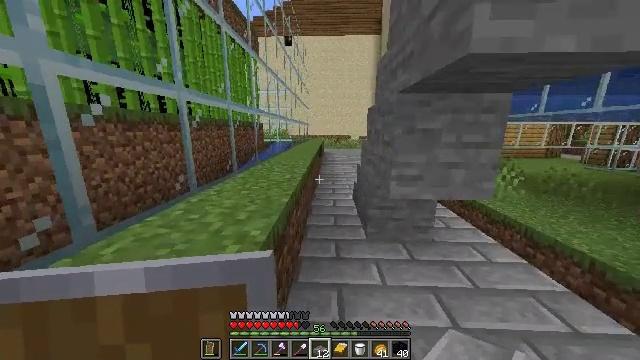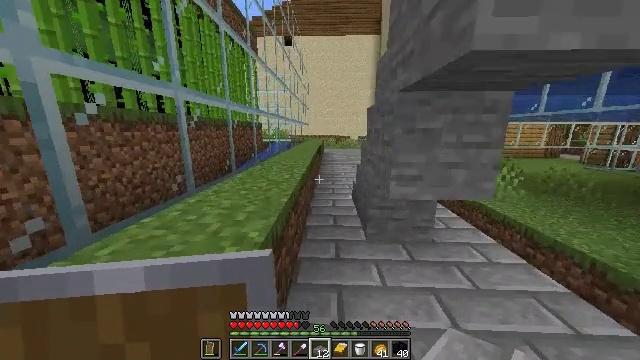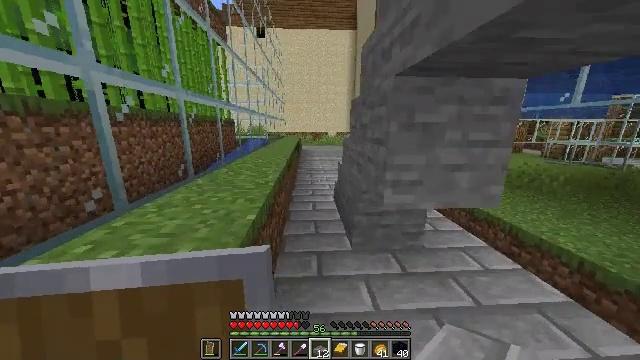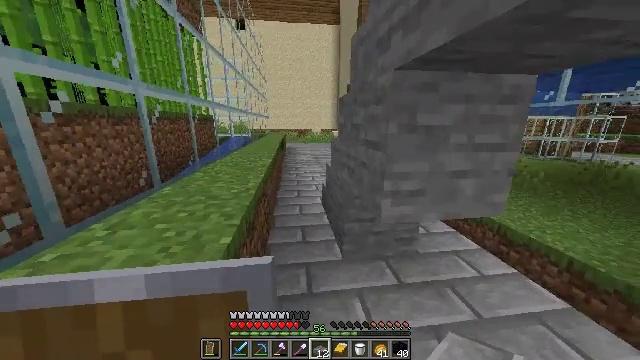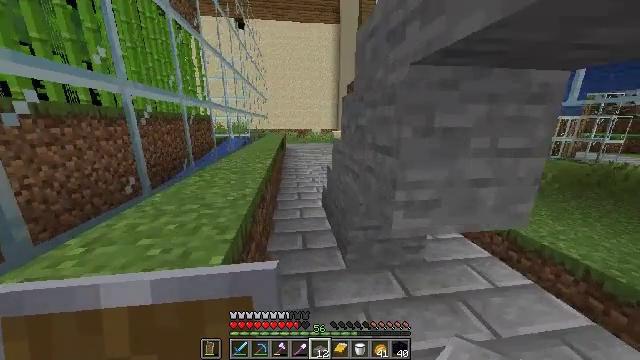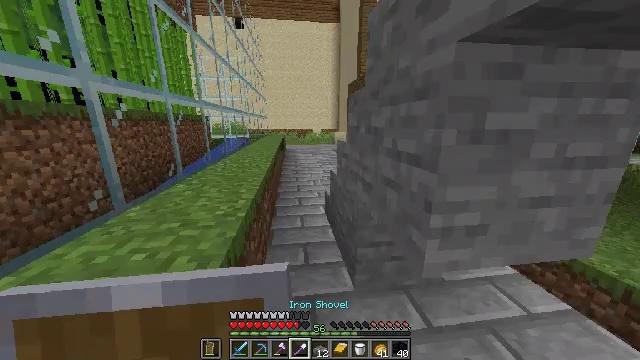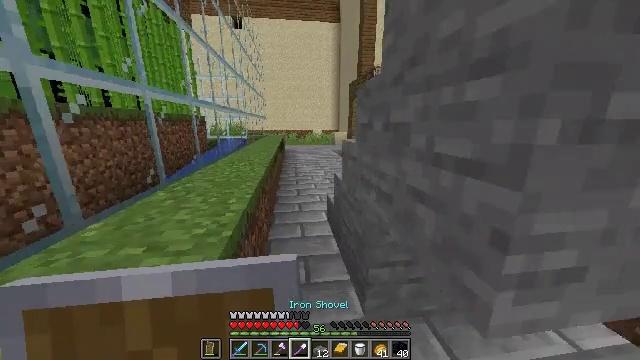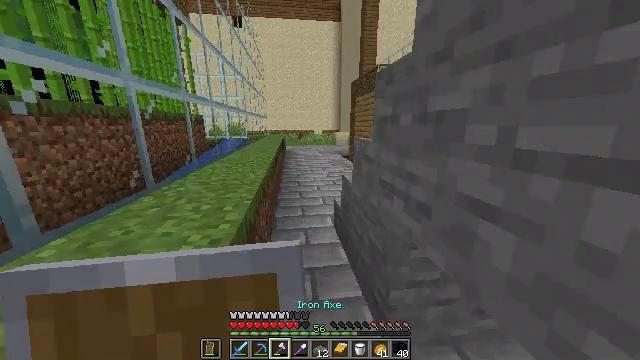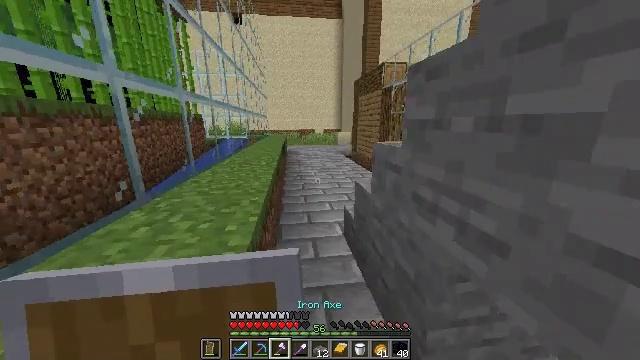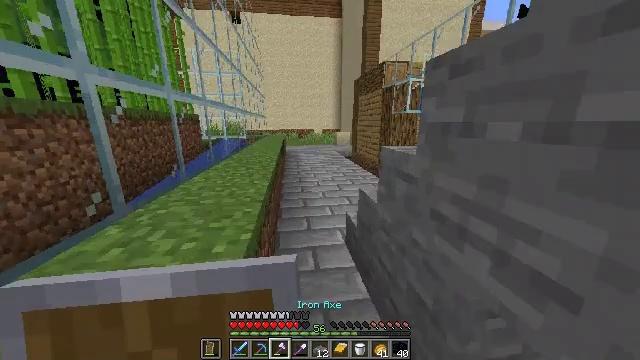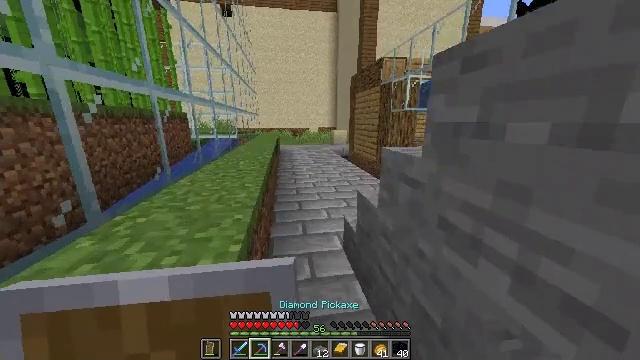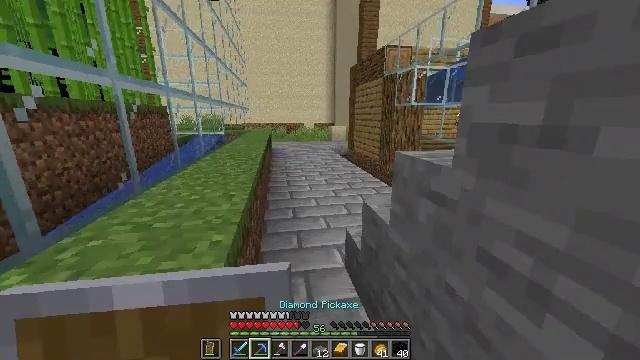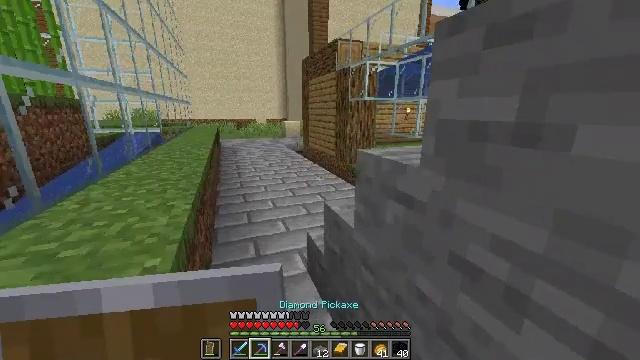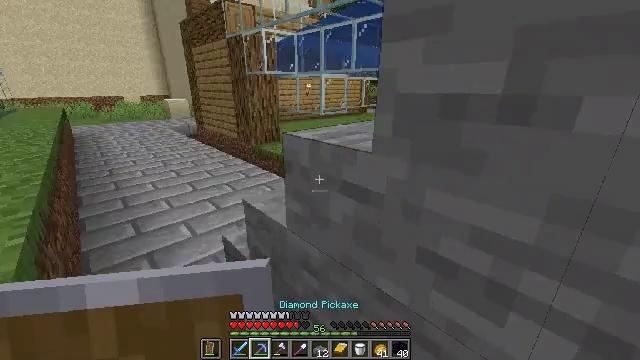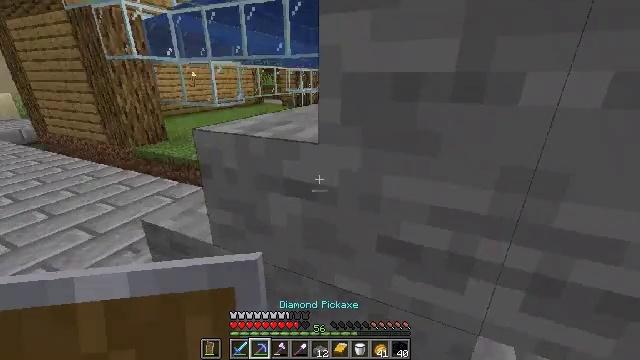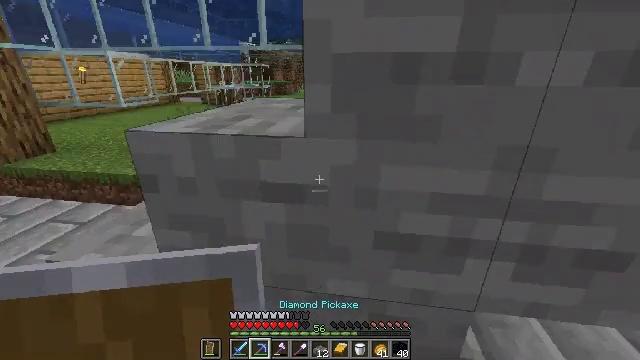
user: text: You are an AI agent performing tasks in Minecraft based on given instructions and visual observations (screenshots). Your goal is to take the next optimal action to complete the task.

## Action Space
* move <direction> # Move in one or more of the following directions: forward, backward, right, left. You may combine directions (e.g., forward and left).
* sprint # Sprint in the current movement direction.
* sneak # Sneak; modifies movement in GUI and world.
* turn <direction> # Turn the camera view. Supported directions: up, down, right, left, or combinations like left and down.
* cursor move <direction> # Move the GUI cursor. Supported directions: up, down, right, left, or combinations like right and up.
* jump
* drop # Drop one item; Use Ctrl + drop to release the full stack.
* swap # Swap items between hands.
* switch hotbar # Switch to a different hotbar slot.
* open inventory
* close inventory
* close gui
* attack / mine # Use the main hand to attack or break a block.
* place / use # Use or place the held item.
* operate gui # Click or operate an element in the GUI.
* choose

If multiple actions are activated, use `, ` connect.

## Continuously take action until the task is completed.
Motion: motion action
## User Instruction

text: Gather some stone stairs.
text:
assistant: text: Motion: move forward
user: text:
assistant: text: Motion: move forward, turn right
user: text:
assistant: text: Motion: move forward, turn right
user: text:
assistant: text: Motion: move forward
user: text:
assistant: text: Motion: move forward
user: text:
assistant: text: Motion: move forward
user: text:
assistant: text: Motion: move forward and move left
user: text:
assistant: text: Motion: move forward and move left
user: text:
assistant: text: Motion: move forward and move left
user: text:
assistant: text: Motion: move forward and move left, turn right
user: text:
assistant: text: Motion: move forward and move left
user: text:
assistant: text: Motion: move forward and move left, turn right
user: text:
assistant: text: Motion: move forward and move left, turn right and down
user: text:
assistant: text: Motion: move forward and move left, turn right and down
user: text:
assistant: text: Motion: move forward and move left, turn right
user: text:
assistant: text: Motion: move forward and move left, turn right
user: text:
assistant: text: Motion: move left, turn right
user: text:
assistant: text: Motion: move left, turn right
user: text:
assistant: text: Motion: move left, turn right
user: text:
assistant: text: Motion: move left, turn right
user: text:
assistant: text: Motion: move back and move left
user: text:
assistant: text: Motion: move back and move left, turn right
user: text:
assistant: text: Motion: move back and move left, turn right
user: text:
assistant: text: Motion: move back and move left, turn right
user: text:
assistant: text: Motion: move back and move left, turn right
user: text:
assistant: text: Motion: move back and move left, turn right
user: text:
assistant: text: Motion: move back, turn right
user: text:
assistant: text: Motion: turn right
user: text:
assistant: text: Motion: no_op
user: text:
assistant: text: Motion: no_op